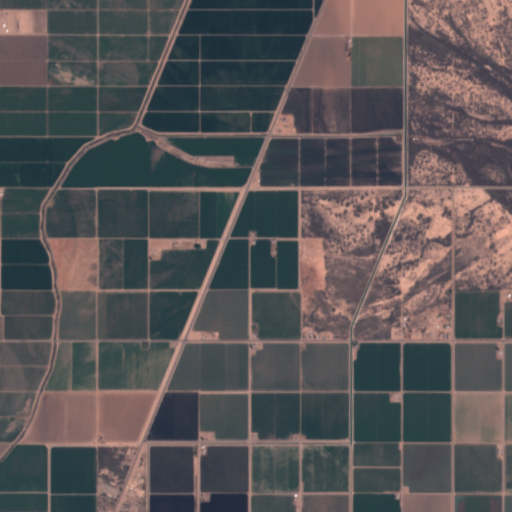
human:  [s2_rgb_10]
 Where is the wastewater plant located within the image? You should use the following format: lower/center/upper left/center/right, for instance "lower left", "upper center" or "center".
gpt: The wastewater plant is located in the lower right of the image.
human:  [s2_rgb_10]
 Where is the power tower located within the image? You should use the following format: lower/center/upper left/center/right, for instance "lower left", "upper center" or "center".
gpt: There is no power tower in the image.